Aerial crown-view tile of a tropical tree (Barro Colorado Island, Panama), acquired 20240918:
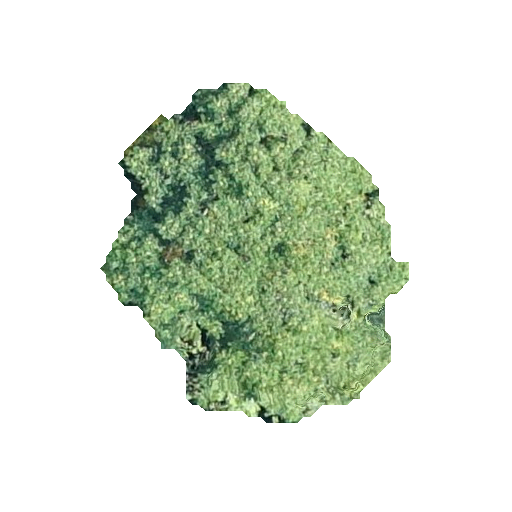
Species: Tachigali panamensis
GBIF accepted scientific name: Tachigali panamensis
Crown area: 111.113 m²